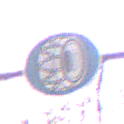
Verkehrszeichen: SchneekettenVorgeschrieben
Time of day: Midday
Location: Outdoor (Nature)
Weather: Overcast
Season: Autumn
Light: Natural